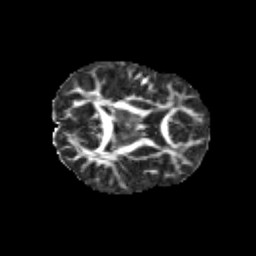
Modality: FA
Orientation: axial
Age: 12
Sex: male
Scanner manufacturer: siemens
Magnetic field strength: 3 T
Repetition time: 3.8 s
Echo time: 0.07 s